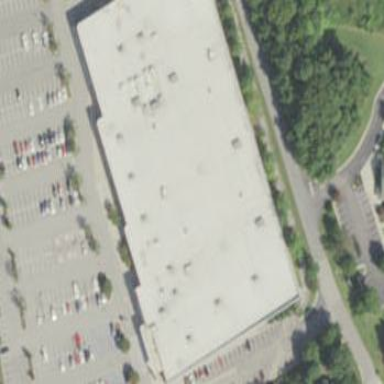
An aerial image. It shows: Department store building.